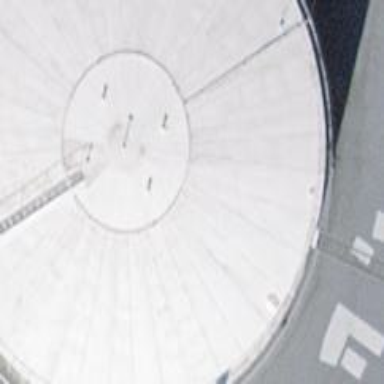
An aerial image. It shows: Storage tank that is man-made.